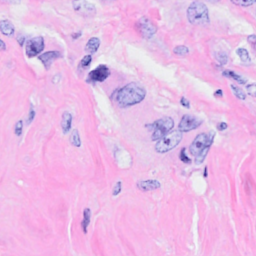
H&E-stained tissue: Breast